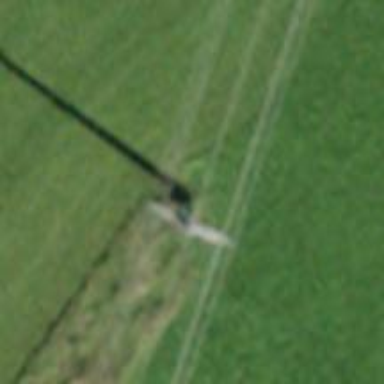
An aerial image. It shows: Power pole.